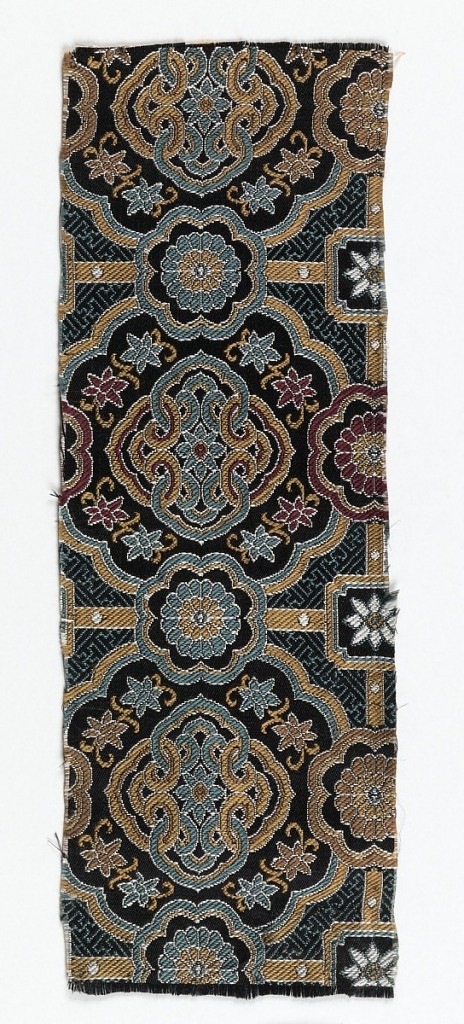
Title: Fragment
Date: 19th century
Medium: silk Technique: plain compound satin
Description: Floral roundels within squares on a diaper ground. In green and tan on black ground.